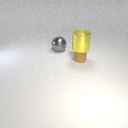
large gray metal sphere behind small brown rubber cylinder